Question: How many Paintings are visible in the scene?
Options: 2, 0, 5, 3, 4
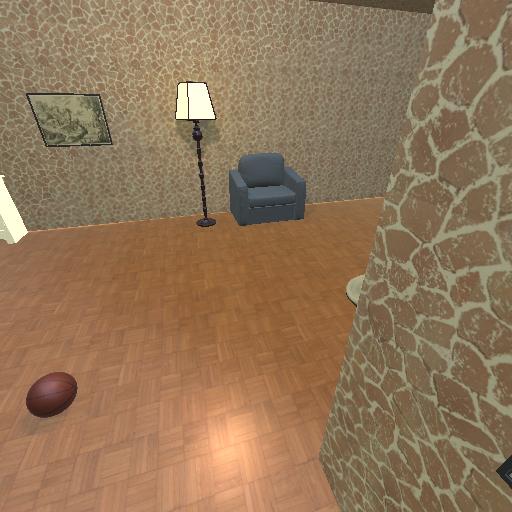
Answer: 2